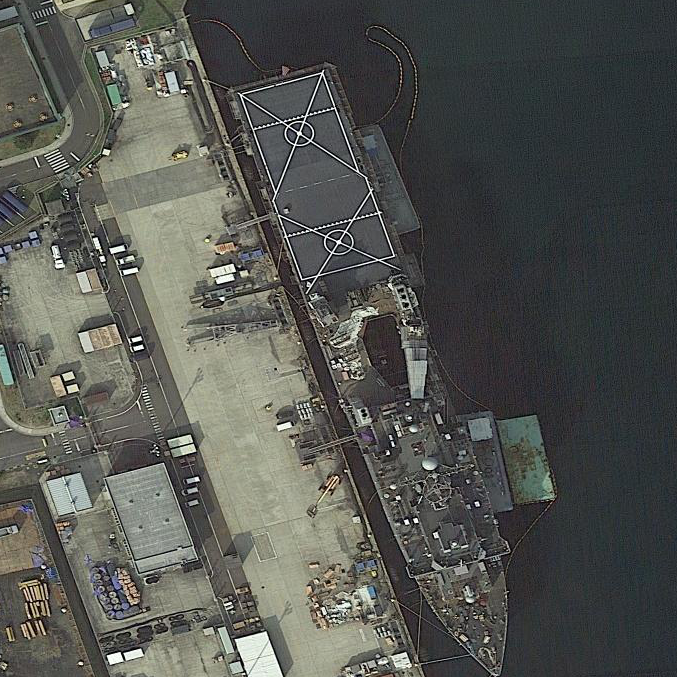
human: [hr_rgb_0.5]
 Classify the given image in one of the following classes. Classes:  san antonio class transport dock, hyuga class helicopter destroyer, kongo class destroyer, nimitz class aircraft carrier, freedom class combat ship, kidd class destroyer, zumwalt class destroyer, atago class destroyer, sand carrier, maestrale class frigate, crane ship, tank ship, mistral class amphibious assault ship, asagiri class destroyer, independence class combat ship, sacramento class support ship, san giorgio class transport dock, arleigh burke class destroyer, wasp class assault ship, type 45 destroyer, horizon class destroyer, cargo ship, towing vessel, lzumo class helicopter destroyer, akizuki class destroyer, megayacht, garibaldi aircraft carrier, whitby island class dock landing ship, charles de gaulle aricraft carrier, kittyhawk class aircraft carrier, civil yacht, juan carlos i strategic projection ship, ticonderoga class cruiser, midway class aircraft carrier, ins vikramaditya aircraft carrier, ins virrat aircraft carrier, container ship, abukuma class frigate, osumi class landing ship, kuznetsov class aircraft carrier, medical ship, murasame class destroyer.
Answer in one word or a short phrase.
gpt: Whitby Island class dock landing ship